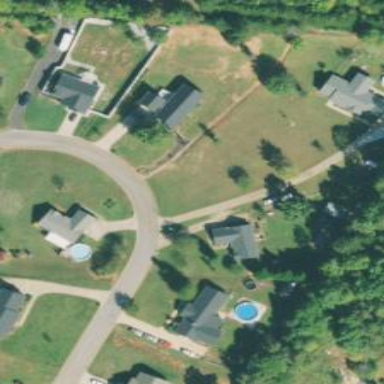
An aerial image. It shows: Driveway leading to service road.